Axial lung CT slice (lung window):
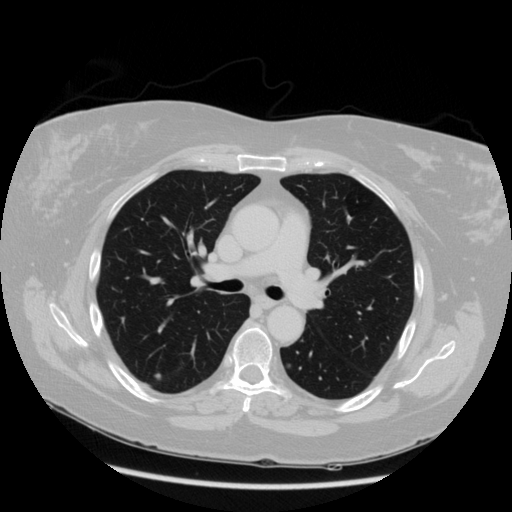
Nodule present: yes
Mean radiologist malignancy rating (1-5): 2.75